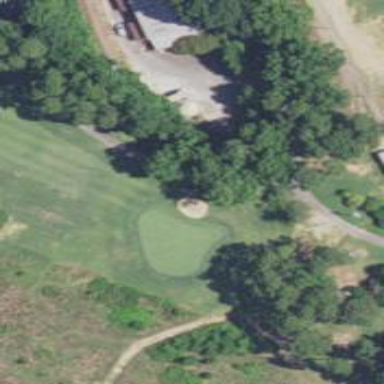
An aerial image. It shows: Golf hole.